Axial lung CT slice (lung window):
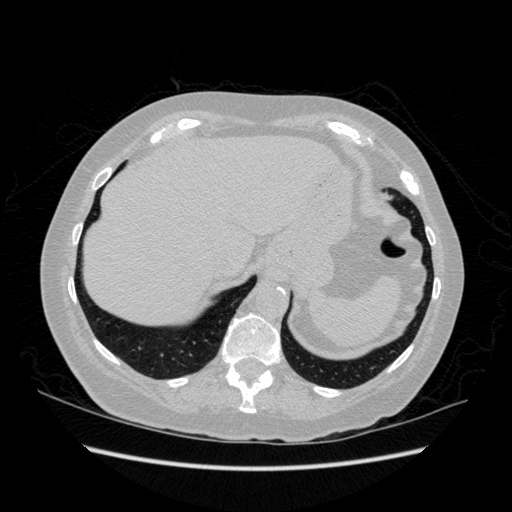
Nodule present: no